Question: Say you have the following HTML:
'''
<input />
<br />
<input type=text />
'''
Of course, in my HTML I'll have other type of input fields as well (checkboxes, etc). Now I want to style the text inputs only.
What I find when searching, is to do the following in CSS:
'''
input[type=text] { background: red; }
'''
For the second input, where the attribute is explicitly present, this works. For the first however, it works in IE8, but not in IE10. Also not in Chrome.
So how can I target all text input fields, and only the text input field, while not having to put 'type=text' everywhere?
You can see this in a <URL> on how to get jsFiddle to work, but it looks like this:

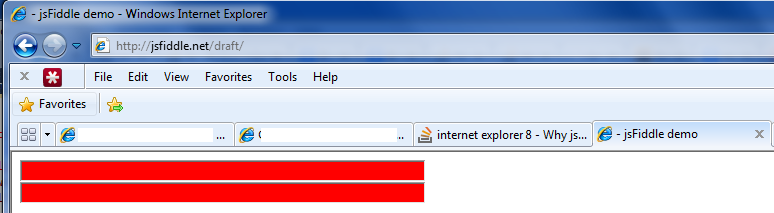
Answer: If you want to be able to omit the 'type="text"' and still have the selector match, you will have to use the 'not' psuedoselector available in CSS3:
'''
input[type="text"], input:not([type]) {
...
}
'''
<URL>
This will not work in lower versions of IE, as CSS3 is not well supported in those browsers.
The best solution would be to go through and add 'type="text"' to your text inputs and just use your original selector.